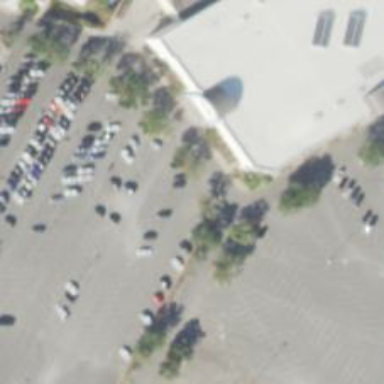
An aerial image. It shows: Parking space.